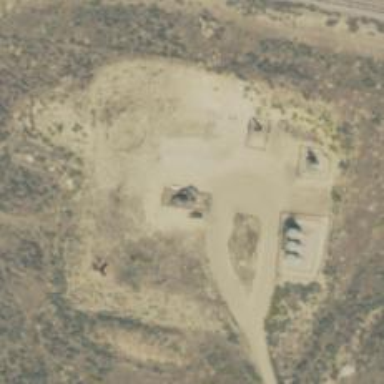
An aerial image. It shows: Petroleum well.